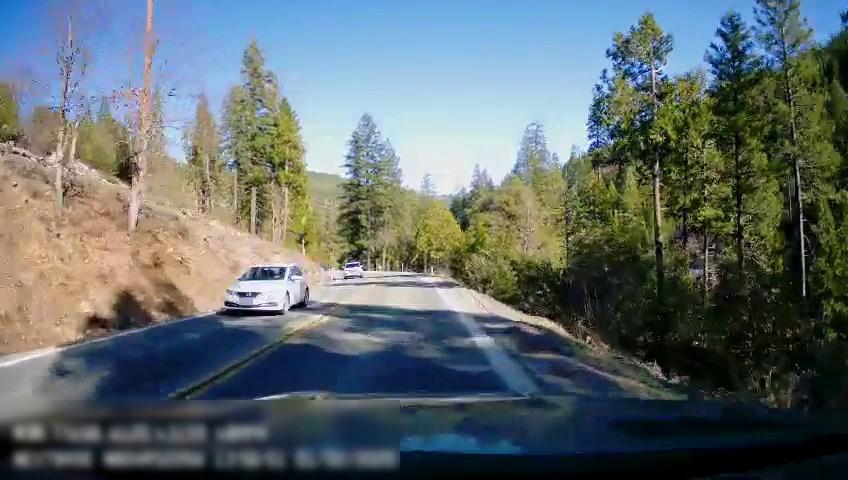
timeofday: Day
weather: Sunny
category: Drivable Space
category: Vehicles | SUV
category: Vehicles | Car
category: Lanes | Alternate Lane
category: Lanes | Opposite Lane
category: Lanes | Current Lane
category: Lanes | Opposite Lane